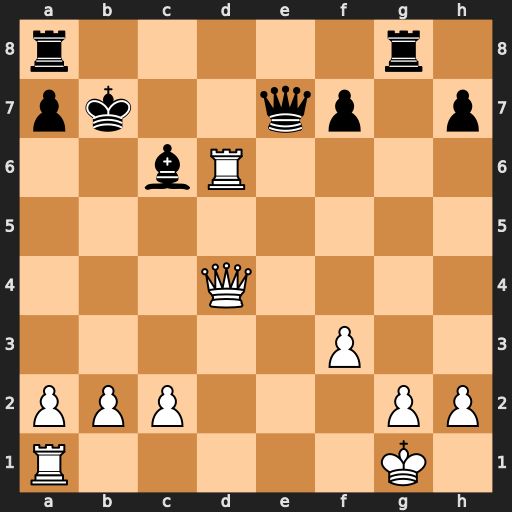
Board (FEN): r5r1/pk2qp1p/2bR4/8/3Q4/5P2/PPP3PP/R5K1
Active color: w
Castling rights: -
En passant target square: -
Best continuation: Qb4+ Kc7 Rxc6+ Kxc6 Qxe7